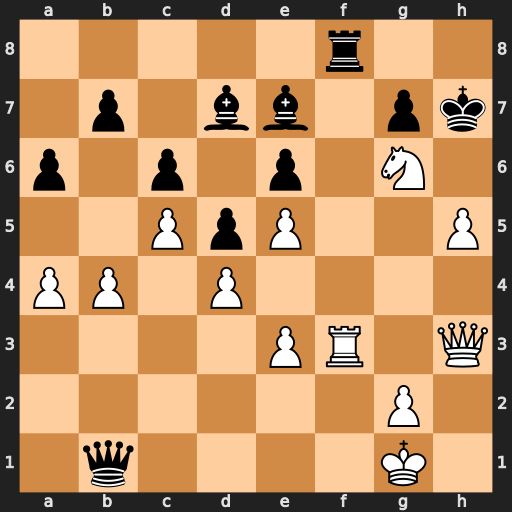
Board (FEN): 5r2/1p1bb1pk/p1p1p1N1/2PpP2P/PP1P4/4PR1Q/6P1/1q4K1
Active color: w
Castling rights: -
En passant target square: -
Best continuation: Kh2 Rxf3 Qxf3